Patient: sex M, age 31
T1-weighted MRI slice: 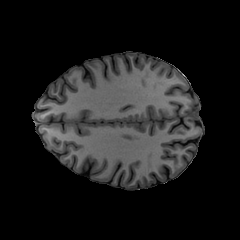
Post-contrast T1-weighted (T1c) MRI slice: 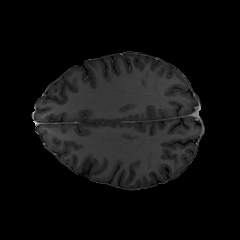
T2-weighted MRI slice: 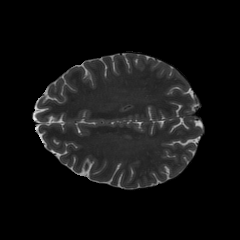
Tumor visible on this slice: no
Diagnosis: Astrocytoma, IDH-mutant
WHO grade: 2